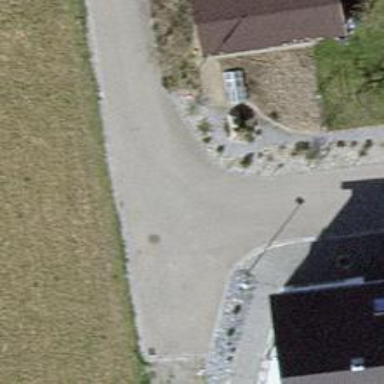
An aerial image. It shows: Residential road.